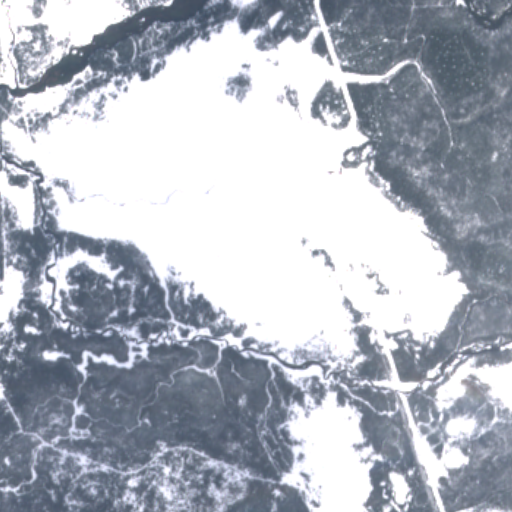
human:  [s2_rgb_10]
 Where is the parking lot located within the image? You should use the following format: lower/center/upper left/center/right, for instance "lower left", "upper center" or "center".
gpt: The parking lot is located in the upper left of the image.
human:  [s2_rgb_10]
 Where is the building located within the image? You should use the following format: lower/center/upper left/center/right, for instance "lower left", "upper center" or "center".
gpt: The building is located in the upper left of the image.
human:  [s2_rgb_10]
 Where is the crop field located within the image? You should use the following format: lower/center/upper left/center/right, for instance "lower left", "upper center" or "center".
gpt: There is no crop field in the image.